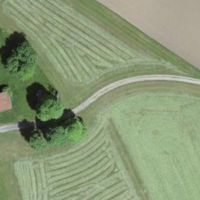
EUNIS habitat code: 24
Species observed at this site:
Falco tinnunculus
Gryllus campestris